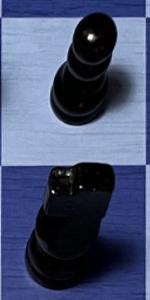
Label: Knight_Black